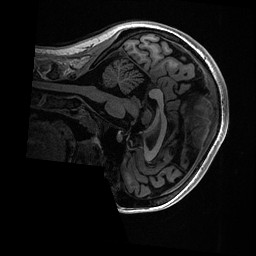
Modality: T1w
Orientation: sagittal
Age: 18
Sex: female
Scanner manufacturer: ge
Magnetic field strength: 3 T
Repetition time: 0.006952 s
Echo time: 0.00292 s